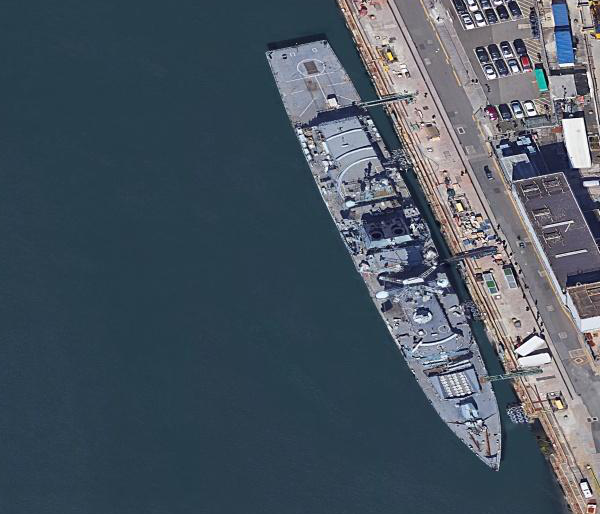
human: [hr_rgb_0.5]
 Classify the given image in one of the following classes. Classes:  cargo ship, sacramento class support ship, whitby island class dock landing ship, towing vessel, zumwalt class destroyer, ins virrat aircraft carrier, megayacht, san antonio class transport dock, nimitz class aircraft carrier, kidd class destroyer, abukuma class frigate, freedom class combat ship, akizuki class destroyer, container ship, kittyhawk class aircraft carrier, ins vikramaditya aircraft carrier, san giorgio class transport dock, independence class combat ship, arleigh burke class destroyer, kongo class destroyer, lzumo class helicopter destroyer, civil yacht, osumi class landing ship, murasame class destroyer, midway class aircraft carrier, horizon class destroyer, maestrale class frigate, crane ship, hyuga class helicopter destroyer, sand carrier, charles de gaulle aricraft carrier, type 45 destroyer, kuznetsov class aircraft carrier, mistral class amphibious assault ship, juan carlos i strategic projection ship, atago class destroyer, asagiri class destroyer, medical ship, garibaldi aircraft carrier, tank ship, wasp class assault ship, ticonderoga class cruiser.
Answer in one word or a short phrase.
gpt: Type 45 destroyer